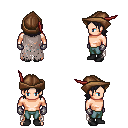
a pixel art fantasy rpg character, male body template, human, light skin, gray tattered cape, teal pants, raven long bangs hairstyle, leather cap, metal gloves, black shoes, four views (front, back, left, right), 2x2 character sprite sheet, small pixel art, hard edges, no anti-aliasing